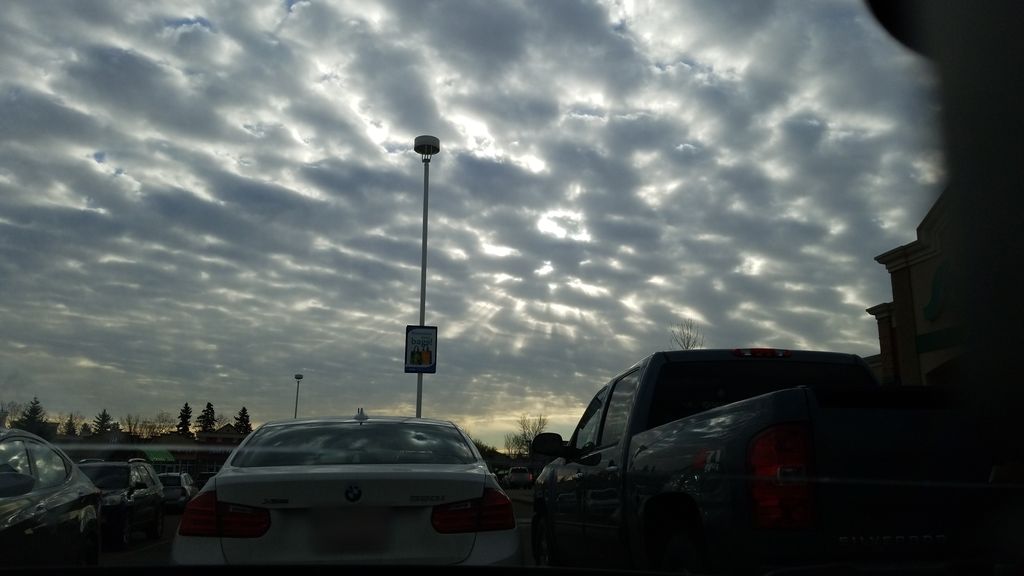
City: edmonton